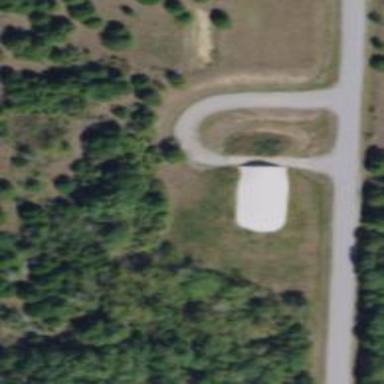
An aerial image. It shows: Military bunker for protection and defense.